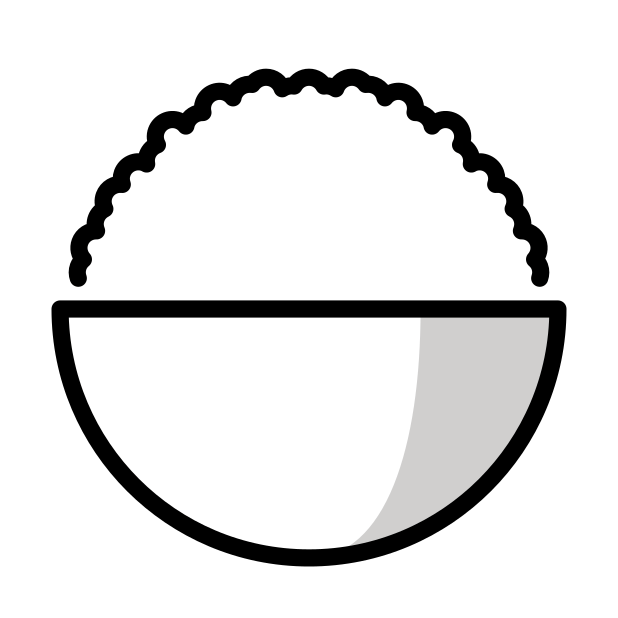
cooked rice